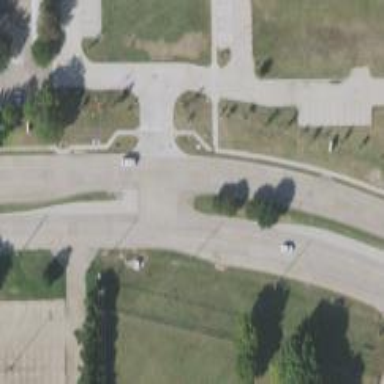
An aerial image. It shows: Unmarked crossing on footway.